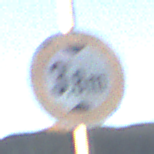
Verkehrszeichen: TatsaechlicheHoehe
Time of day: SunriseSunset
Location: Outdoor (Nature)
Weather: Clear
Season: NotSpecified
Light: Natural